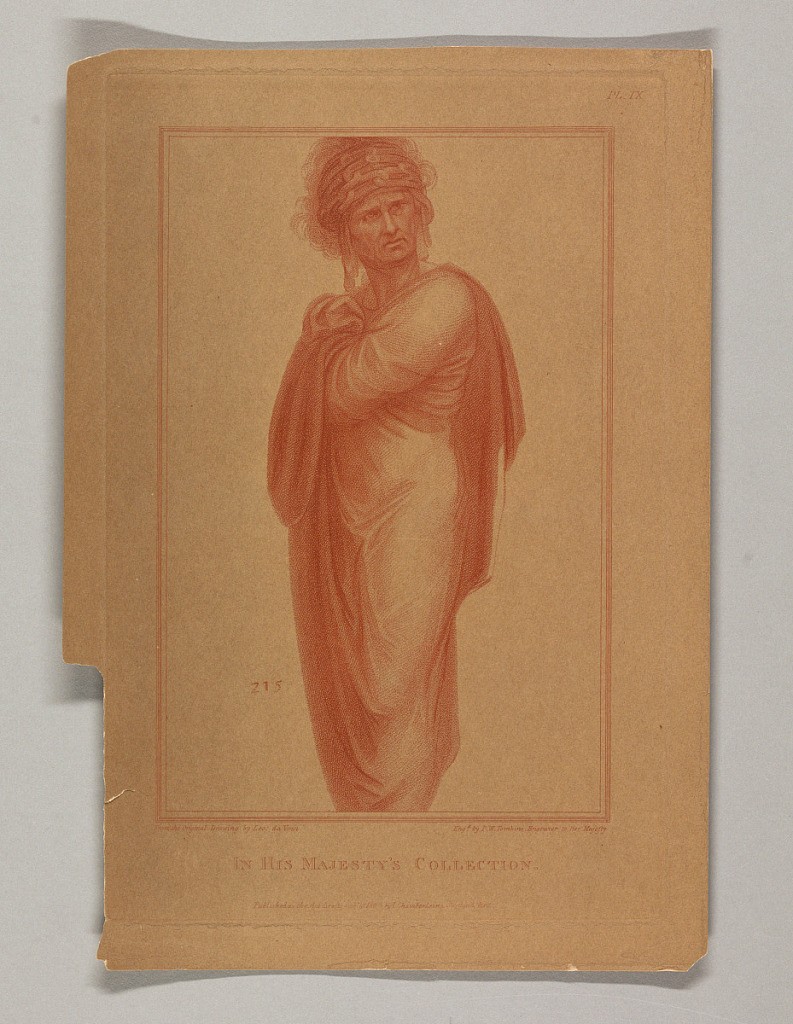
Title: A Figure with Drapery, Perhaps Dante
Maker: Peltro William Tomkins, British, 1760 - 1840
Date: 1806
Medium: Stipple engraving in sanguine ink on brown paper
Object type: Print
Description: A male figure, wrapped in cloth. He stands with his body facing slightly left, his eyes looking slightly to the right. The number 215 to the left, above his knees.